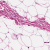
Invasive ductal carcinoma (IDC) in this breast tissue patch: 0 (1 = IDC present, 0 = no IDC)